Interaction volume radius: 10 \u00c5
Interaction volume height: 15 \u00c5
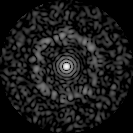
Disorder parameter: 0.84